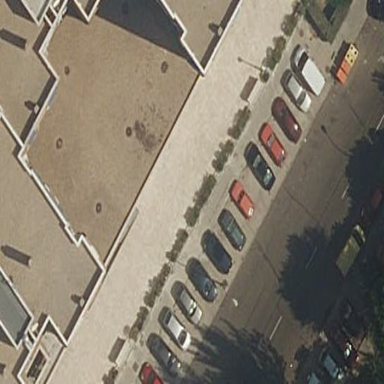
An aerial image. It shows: Part of building.